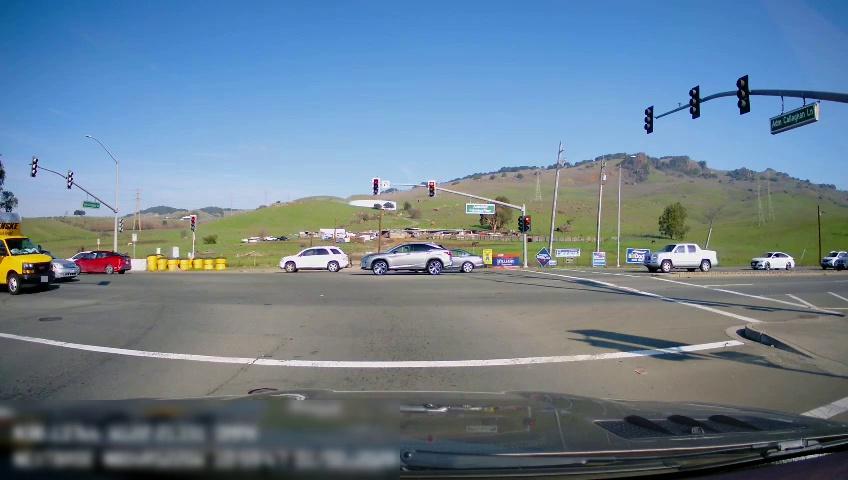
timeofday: Day
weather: Sunny
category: Drivable Space
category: Vehicles | SUV
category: Vehicles | Car
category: Vehicles | SUV
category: Vehicles | Car
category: Vehicles | Car
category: Vehicles | Car
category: Vehicles | Truck
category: Vehicles | SUV
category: Vehicles | SUV
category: Vehicles | Car
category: Vehicles | Truck
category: Lanes | Opposite Lane
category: Traffic | Lights
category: Traffic | Lights
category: Traffic | Lights
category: Traffic | Lights
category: Traffic | Lights
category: Traffic | Lights
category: Traffic | Lights
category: Traffic | Signs
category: Traffic | Lights
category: Traffic | Lights
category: Traffic | Signs
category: Traffic | Lights
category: Traffic | Lights
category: Traffic | Signs